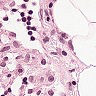
Metastatic tissue present: no